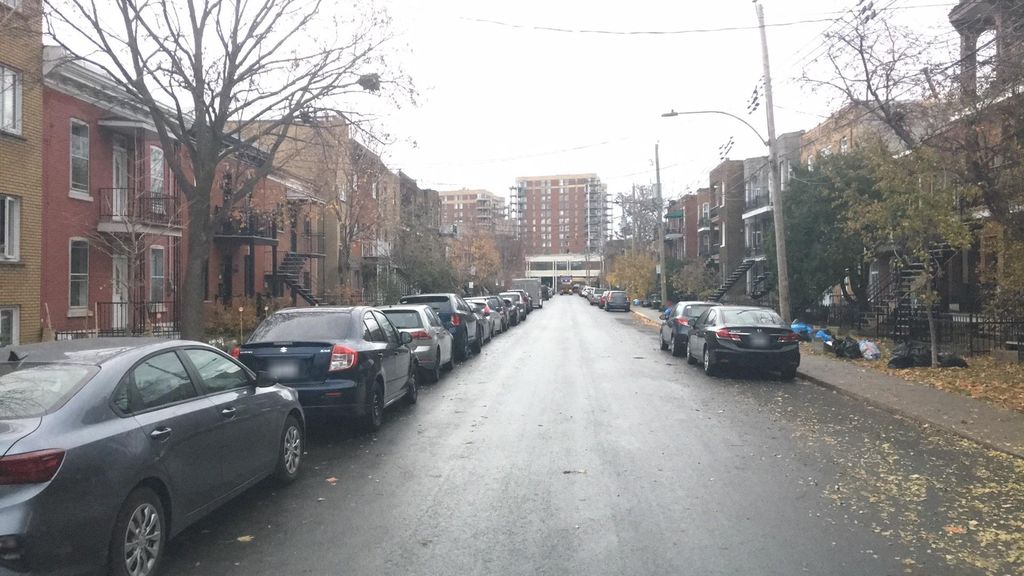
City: montreal